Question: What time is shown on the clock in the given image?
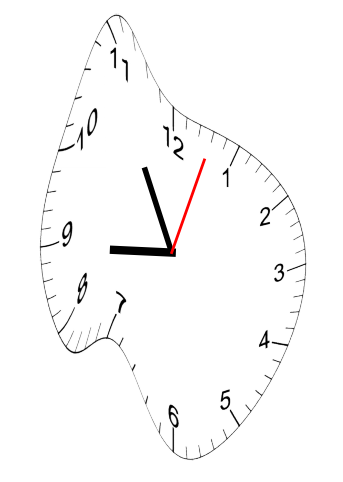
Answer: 08:55:03